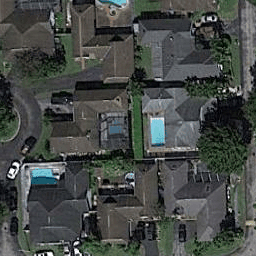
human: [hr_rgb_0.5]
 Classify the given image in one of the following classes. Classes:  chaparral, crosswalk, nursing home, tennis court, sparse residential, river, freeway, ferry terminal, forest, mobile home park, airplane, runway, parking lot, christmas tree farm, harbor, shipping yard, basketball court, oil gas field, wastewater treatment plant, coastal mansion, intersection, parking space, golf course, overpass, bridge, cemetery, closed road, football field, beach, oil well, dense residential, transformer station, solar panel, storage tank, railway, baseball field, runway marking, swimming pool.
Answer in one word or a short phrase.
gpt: dense residential